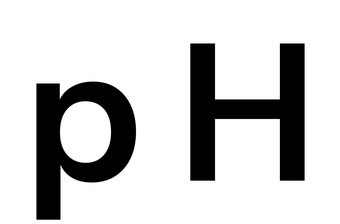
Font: InstrumentSans_SemiBold